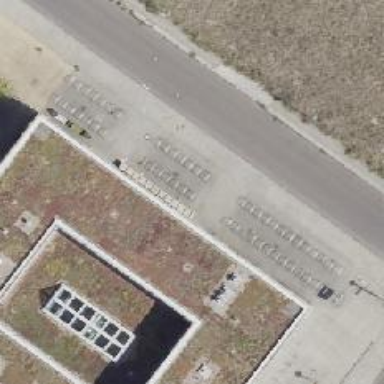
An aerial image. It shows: Bicycle parking area.